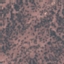
Land use / land cover class: HerbaceousVegetation